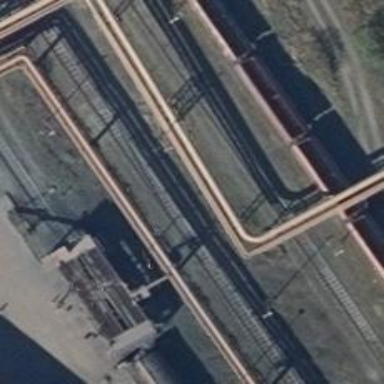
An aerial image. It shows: Railway switch.